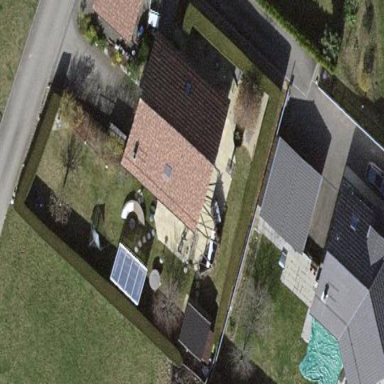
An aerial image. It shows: Simple house.